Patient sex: M
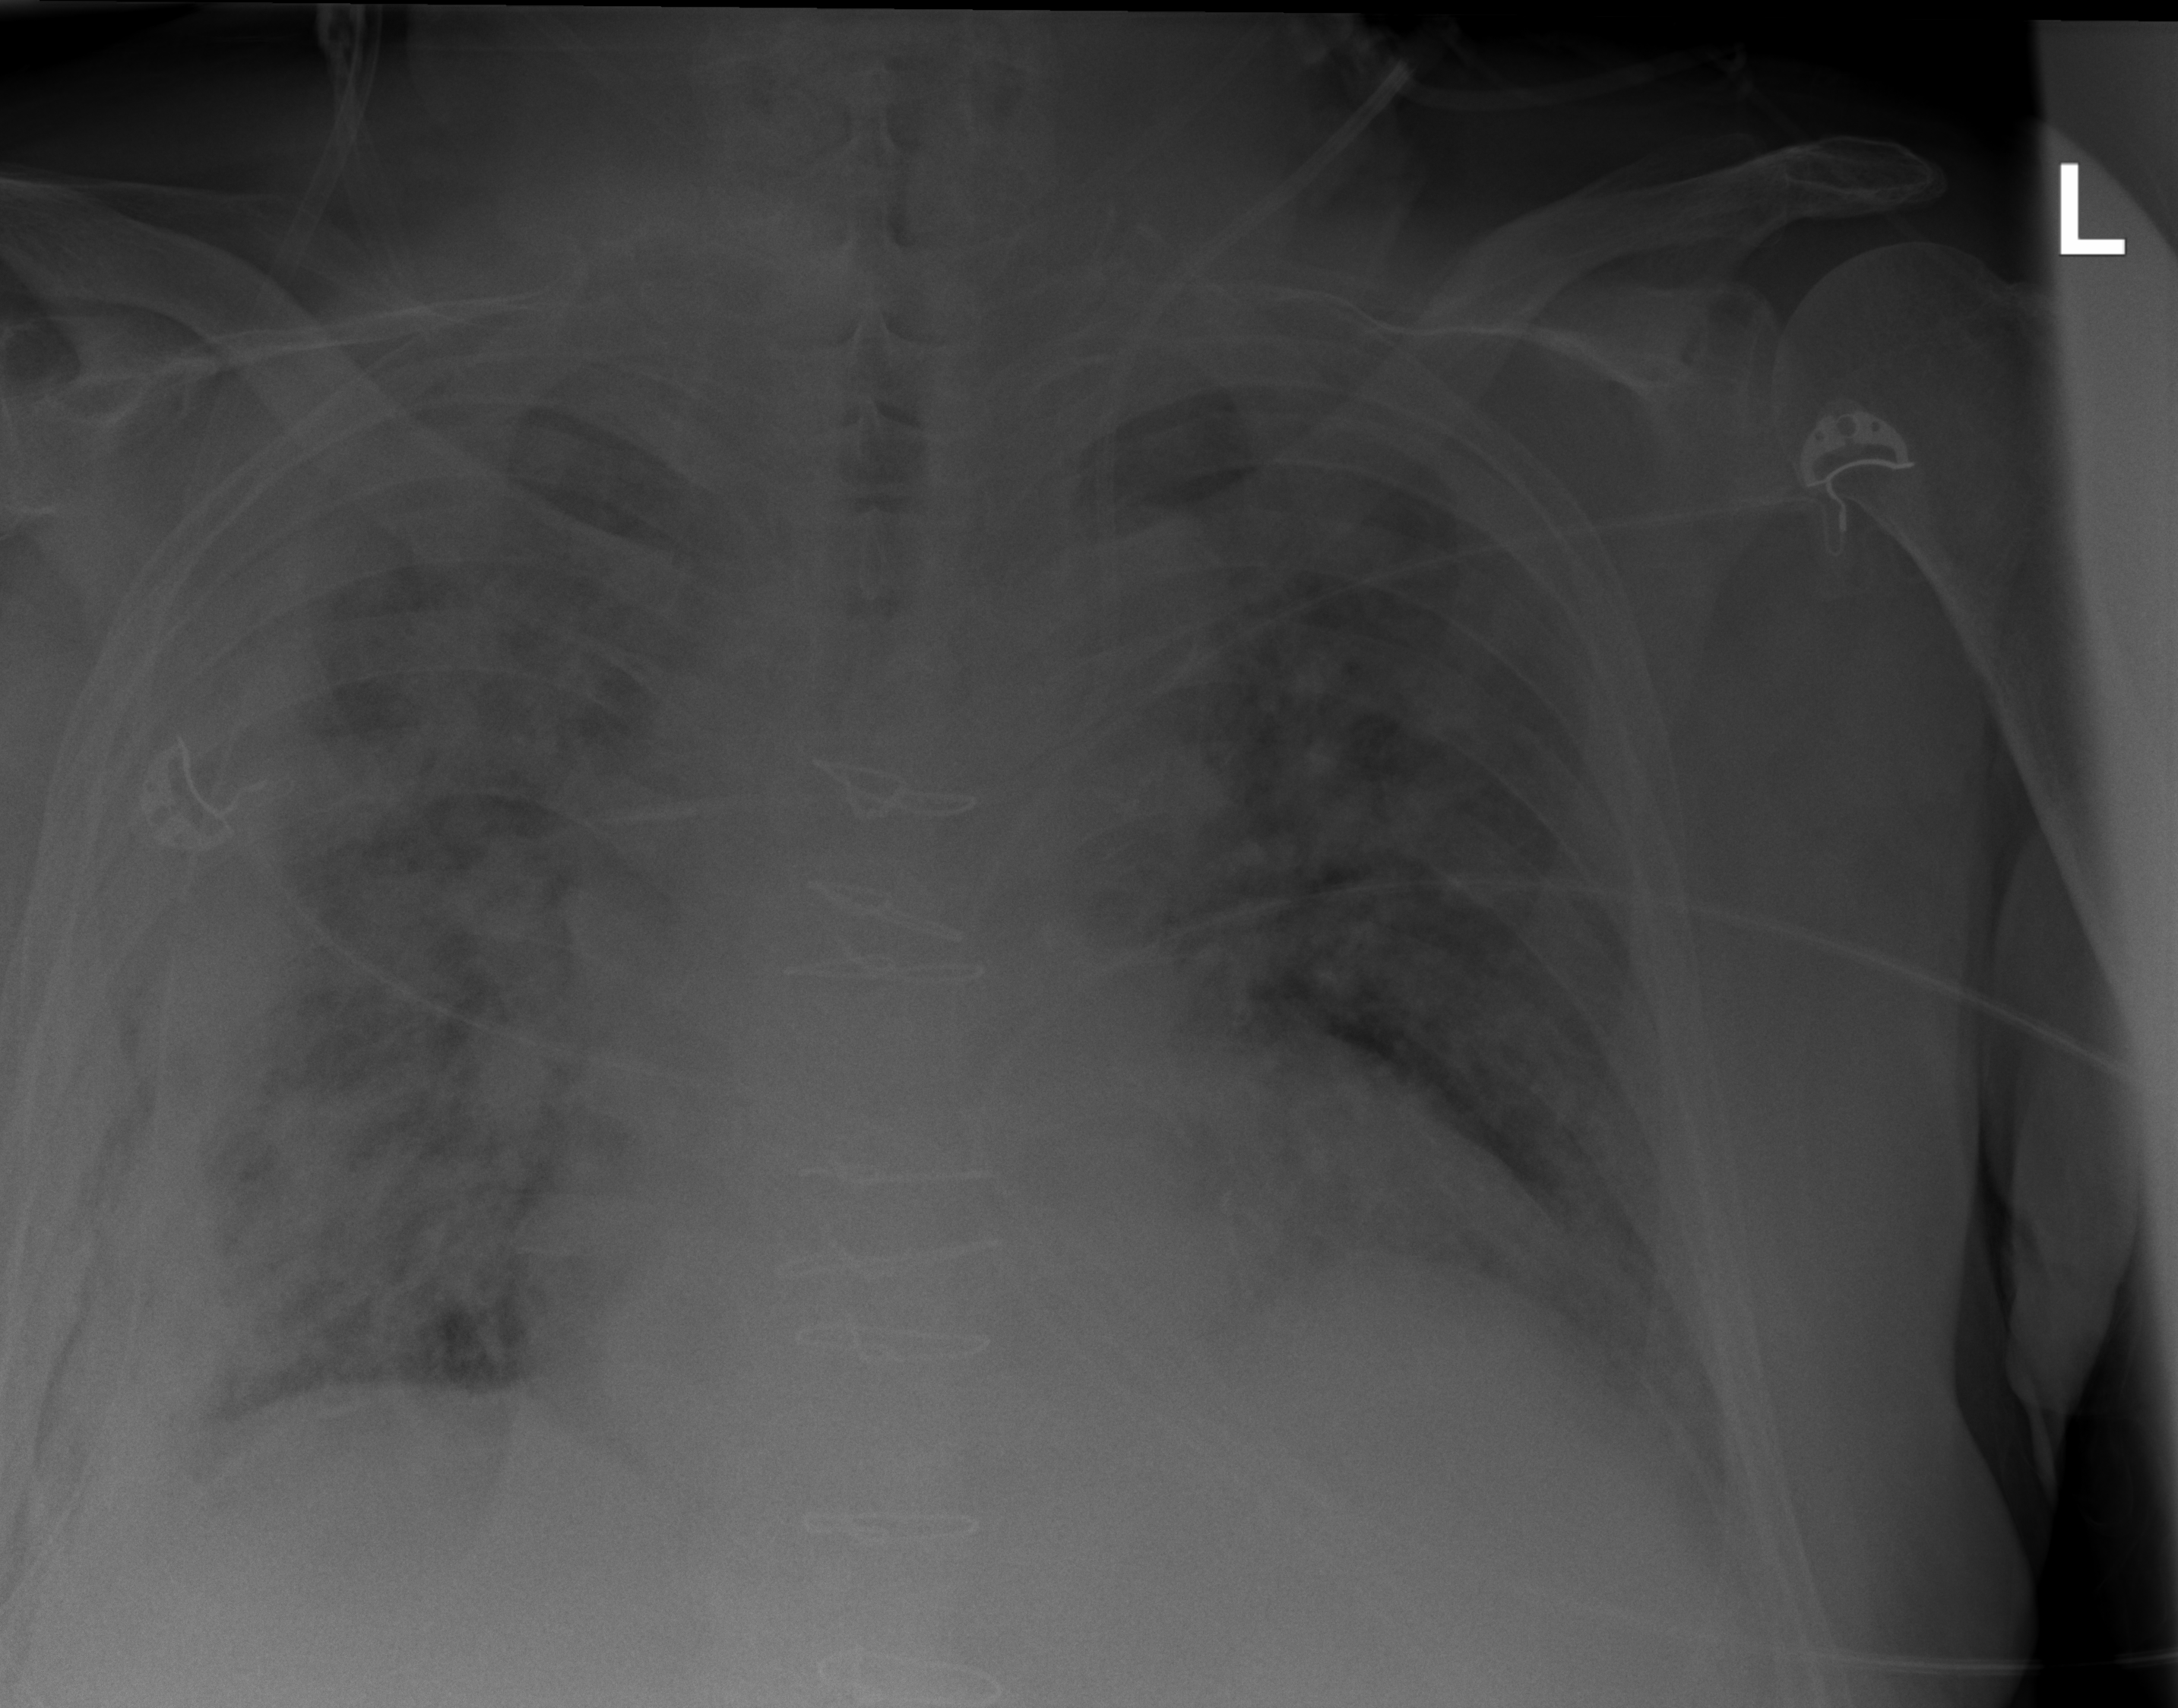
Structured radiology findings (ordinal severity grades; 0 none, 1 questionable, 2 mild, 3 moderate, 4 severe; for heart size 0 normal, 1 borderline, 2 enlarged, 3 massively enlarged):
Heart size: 2
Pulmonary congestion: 2
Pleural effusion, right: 2
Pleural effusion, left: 0
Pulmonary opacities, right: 4
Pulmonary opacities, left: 3
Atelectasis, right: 3
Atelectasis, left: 2